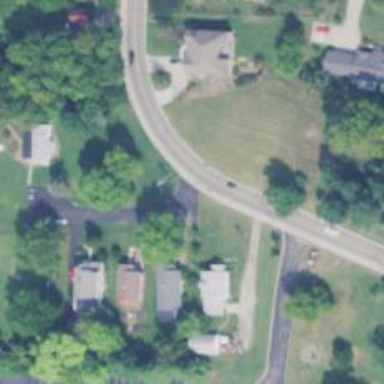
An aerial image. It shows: Shared driveway designated as service road.